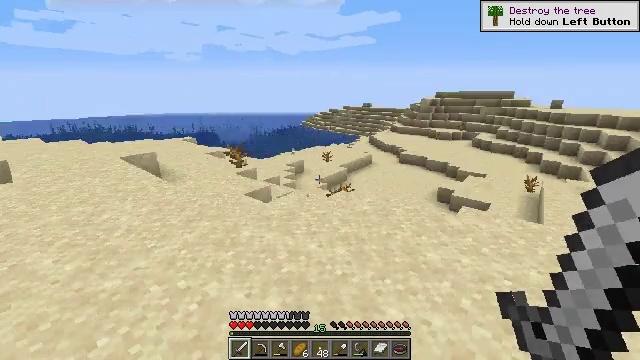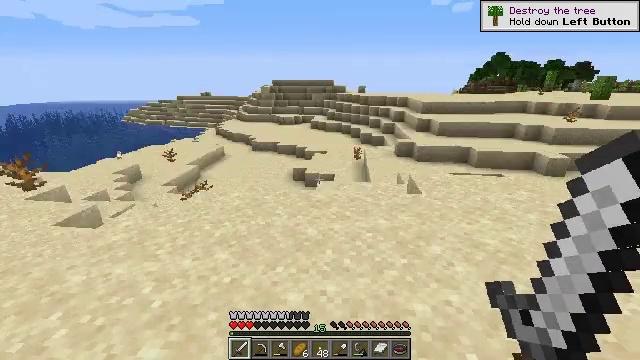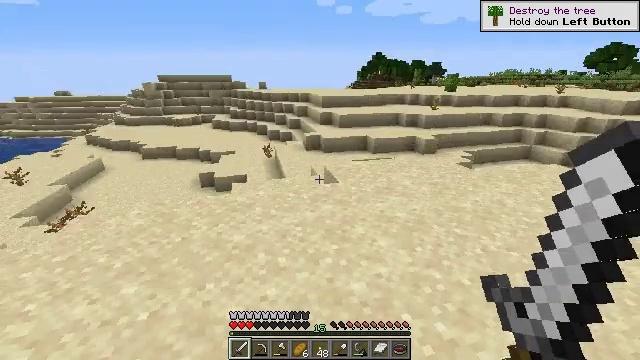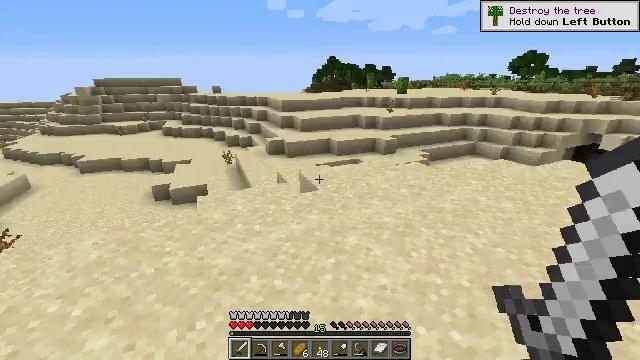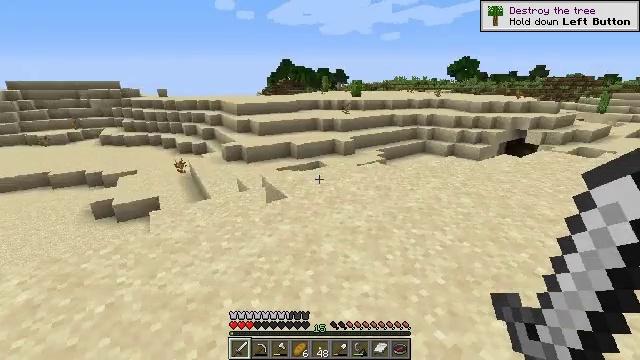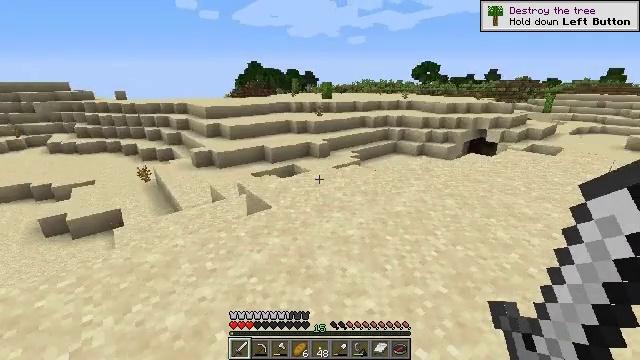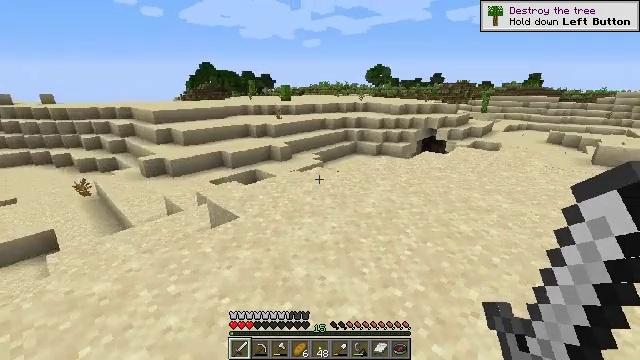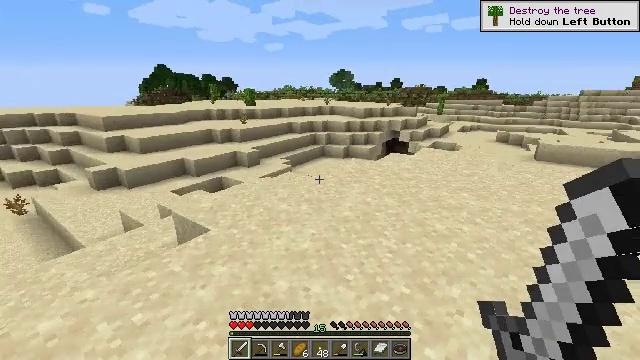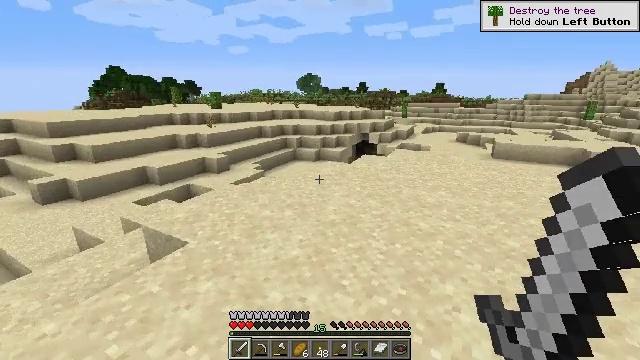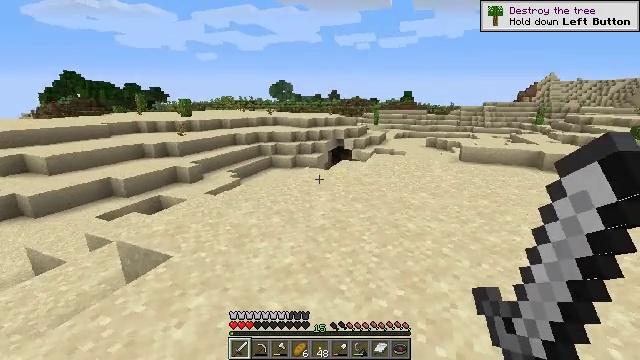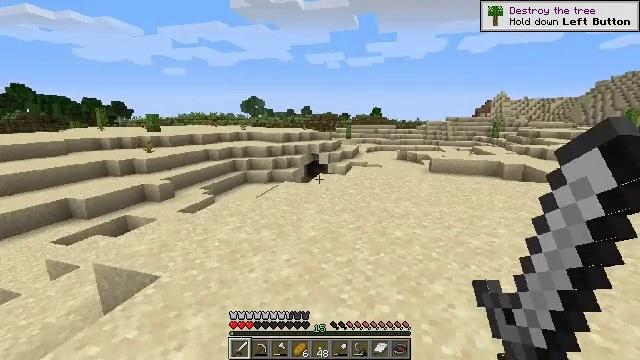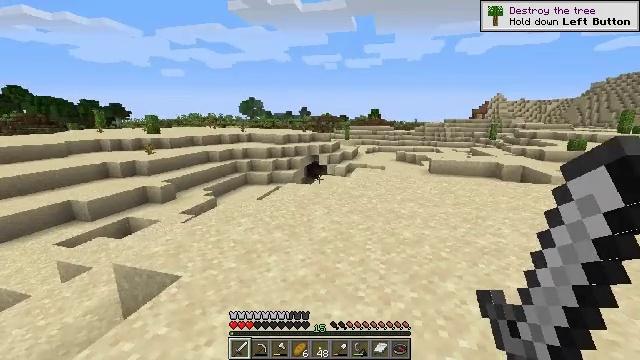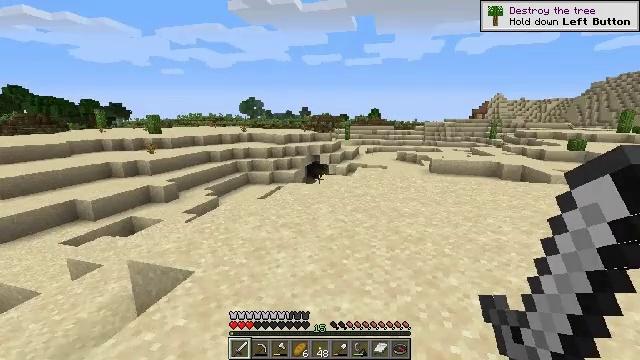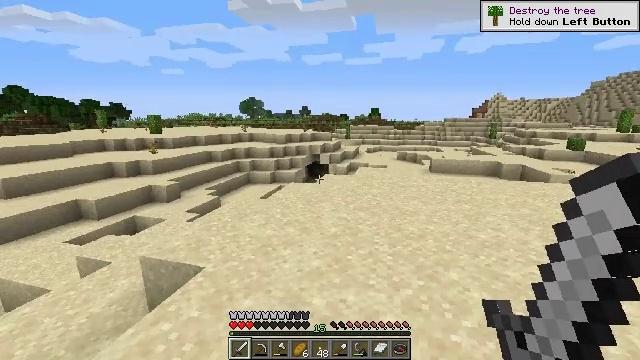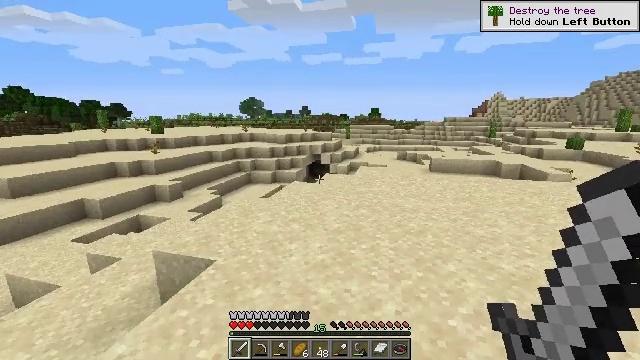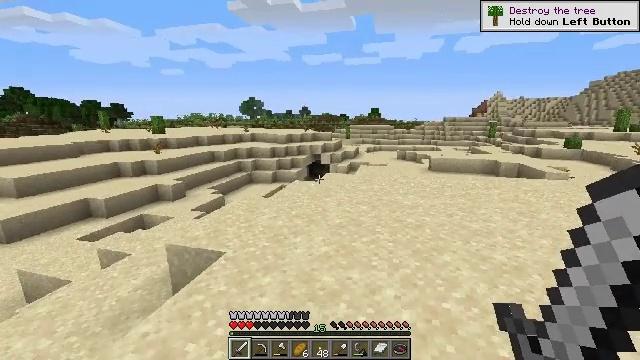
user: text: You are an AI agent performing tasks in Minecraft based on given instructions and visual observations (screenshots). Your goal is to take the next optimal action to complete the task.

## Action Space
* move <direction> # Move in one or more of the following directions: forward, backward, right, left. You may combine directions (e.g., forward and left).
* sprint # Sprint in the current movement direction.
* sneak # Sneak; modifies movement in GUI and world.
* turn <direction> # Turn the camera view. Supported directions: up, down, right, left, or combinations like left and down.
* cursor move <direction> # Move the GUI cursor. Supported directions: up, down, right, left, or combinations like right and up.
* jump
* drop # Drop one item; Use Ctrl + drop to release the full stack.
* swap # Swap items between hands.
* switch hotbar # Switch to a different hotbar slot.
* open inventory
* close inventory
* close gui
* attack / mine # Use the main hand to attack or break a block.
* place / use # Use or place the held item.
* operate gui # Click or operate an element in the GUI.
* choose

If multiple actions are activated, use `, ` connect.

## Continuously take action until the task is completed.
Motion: motion action
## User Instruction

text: Remove a cod from the inventory.
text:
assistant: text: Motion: move forward and move left, turn right and down
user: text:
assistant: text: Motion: move forward and move left, turn right
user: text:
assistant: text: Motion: move forward and move left, turn right
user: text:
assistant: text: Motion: move forward and move left, turn right
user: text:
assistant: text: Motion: move forward and move left, turn right
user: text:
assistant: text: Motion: move forward and move left, turn right
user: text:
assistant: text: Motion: move forward and move left, turn right
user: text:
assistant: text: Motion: move left, turn right
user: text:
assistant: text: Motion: move left, turn right and up
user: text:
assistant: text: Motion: move back and move left, turn right and up
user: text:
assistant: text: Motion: move back and move left
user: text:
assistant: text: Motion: move back
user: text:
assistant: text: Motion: move back
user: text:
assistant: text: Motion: move back
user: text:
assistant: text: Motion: move back
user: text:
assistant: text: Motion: move back
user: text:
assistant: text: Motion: move back
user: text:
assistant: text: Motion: move back
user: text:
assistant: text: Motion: move back
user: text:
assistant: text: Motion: move back
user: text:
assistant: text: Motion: move back
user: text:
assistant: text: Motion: move back and move left, turn left
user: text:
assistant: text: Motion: move back and move left, turn left
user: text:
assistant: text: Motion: move left, turn left
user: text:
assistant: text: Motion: move left, turn left
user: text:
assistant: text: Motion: move left
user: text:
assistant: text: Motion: move left
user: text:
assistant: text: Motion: move left
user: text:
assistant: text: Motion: move left
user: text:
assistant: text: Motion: move forward and move left